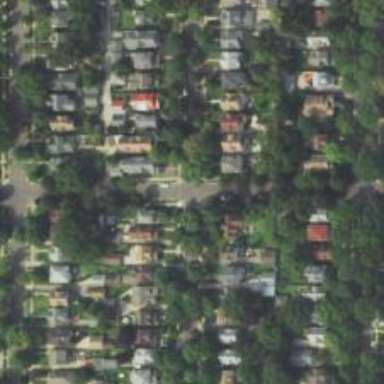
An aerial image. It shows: Neighborhood.